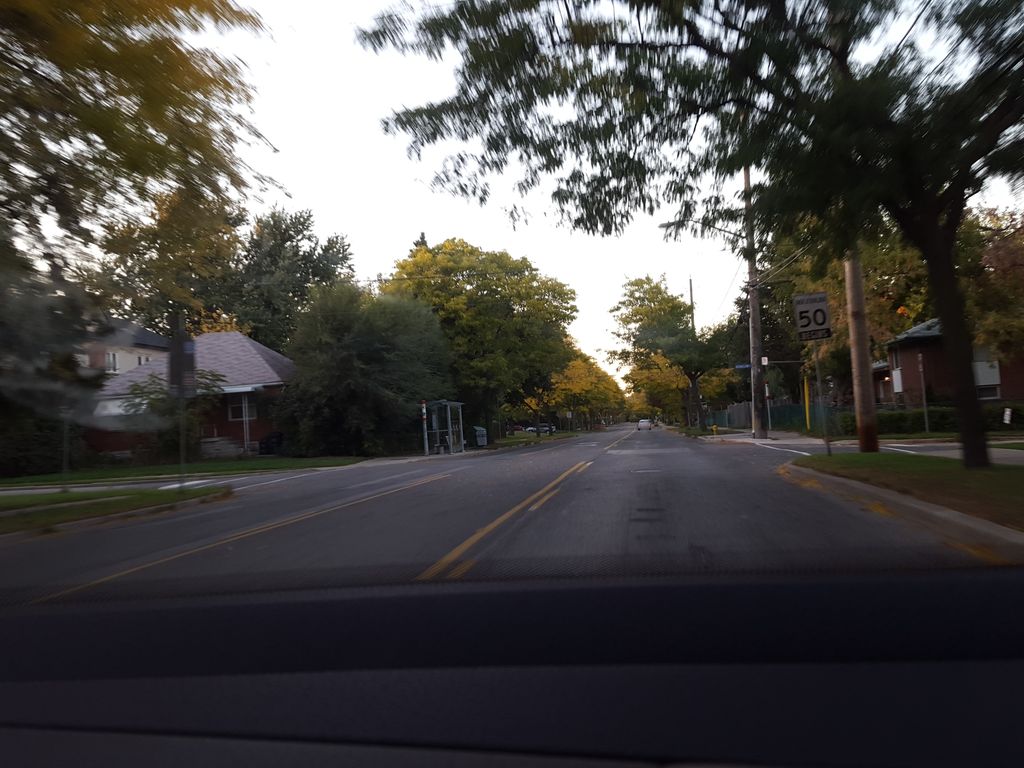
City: toronto